Question: I'm Developing an 'android app' in which there is a 'Login activity' and a Questionnaire activity contains Questions.So now I wanted to make the user to access the app only by entering the unique id which will help in blocking unauthorized users. I tried with the code but when i press the login button it pops the alert dialogue even if the password is matching the password I've given. And the password i wanted to keep is 'VISTEON'. If the password entered is rite then it should intent to the next activity.
check my java code and help me to modify it.efforts will be really appreciated.
Thanks in Advance.

Here is my java code
'''
public class Klogin extends Activity {
EditText editText1;
Button login;
@Override
protected void onCreate(Bundle savedInstanceState) {
super.onCreate(savedInstanceState);
setContentView(R.layout.activity_main_login);
addButtonListener();
}
public void addButtonListener()
{
Button login=(Button)findViewById(R.id.button1);
login.setOnClickListener(new OnClickListener(){
public void onClick(View v){
if(validationSuccess()){
Intent intent = new Intent(Klogin.this, Login.class);
startActivity(intent);
}
}
});
}
private Boolean validationSuccess()
{
EditText visteon = null;
if(editText1==visteon)
{
alertDialog();
return false;
}
return true;
}
private void alertDialog()
{
AlertDialog.Builder alertDialogBuilder = new AlertDialog.Builder(Klogin.this);
alertDialogBuilder.setMessage("Please ENTER the Correct password").setCancelable(false).setPositiveButton("OK", new DialogInterface.OnClickListener()
{
public void onClick(DialogInterface dialog, int id)
{
dialog.cancel();
}
});
AlertDialog alert = alertDialogBuilder.create();
alert.show();
}
'''
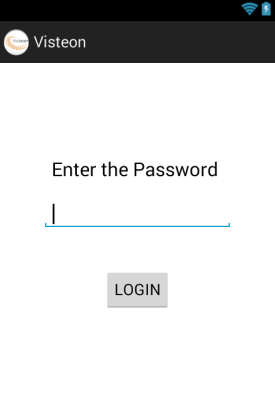
Answer: Try this..
'''
public void addButtonListener()
{
Button login=(Button)findViewById(R.id.button1);
editText1=(EditText)findViewById(R.id.editText1);
login.setOnClickListener(new OnClickListener(){
public void onClick(View v){
if(validationSuccess(editText1.getText().toString().trim())){
Intent intent = new Intent(Klogin.this, Login.class);
startActivity(intent);
}
}
});
}
'''
and
'''
private Boolean validationSuccess(String value)
{
if(!value.equals("VISTEON"))
{
alertDialog();
return false;
}
return true;
}
'''